Question: I am having a hard time with CSS. I'm trying to create a Header, Side Nav Bar and Content Pane. Below is what I need.

I have attempted to create this, but for some reason there is a scroll bar on the side making the header appear and disappear as I scroll.
The only thing that needs a scroll bar is the content pane.
Both the 'Nav' and 'Content' needs extend all the way to the bottom of the browser.
Here is my attempt:
'''
#header{
background-color:#000000;
}
#nav {
background-color:#ff6a00;
width: 220px;
float:left;
min-height: 100% !important;
}
#section {
background-color:#808080;
min-height: 100% !important;
float:left;
}
.scrolling-wrapper {
width: auto;
position: absolute;
margin-left: auto;
margin-right: auto;
overflow-y: auto;
}
'''
Here is the 'HTML':
'''
<div class="body-wrapper">
<div id="header">
asdasd
</div>
<div id="nav">
asdasd
</div>
<div id="section">
<div class="scrolling-wrapper">
adasd
@RenderBody()
</div>
</div>
</div>
'''
Everything needs to auto adjust, for example the 'header' can be any 'height' so 'nav' and 'content' needs to compensate for that. I hope that makes sense.
Can anyone please point me into the right direction to remove the scroll bar so that the 3 containers fits perfectly in the browser?
Thank you in advance.
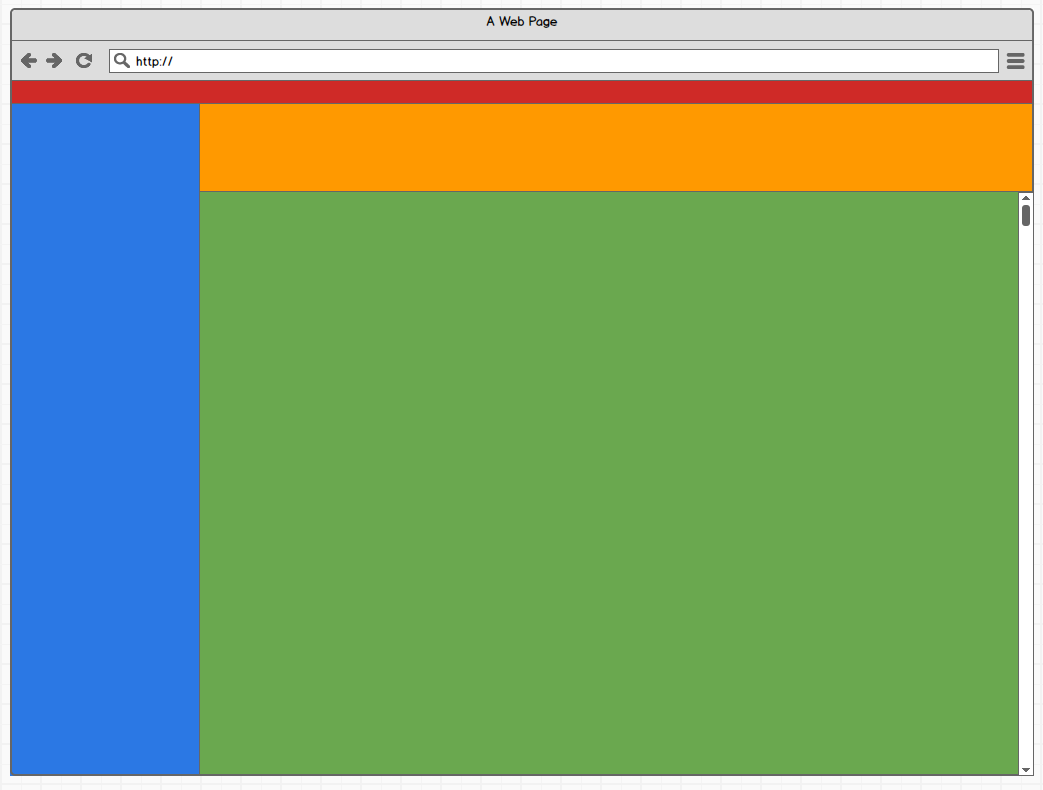
Answer: So after doing a ton of research, tutorials mixed with some trial and error, I finally managed to get the exact solution to my problem stipulated in this question.
The 'HTML' is as follows:
'''
<body>
<header>
Header
</header>
<div class="container">
<nav>
Nav
</nav>
<section class="section-header-top">
Section header top
</section>
<section class="section-header-bottom">
Section header bottom
</section>
<section class="content">
Lorem ipsum dolor sit amet, consectetur adipisicing elit. Ipsa omnis ratione facilis fugiat ducimus totam laborum similique nisi repellat qui sit quisquam repellendus saepe voluptatem natus cum consequuntur. Cupiditate officia.
Lorem ipsum dolor sit amet, consectetur adipisicing elit. Accusamus voluptatum facilis doloremque tempore a perspiciatis recusandae? Sapiente quaerat voluptatum. Tenetur aliquid ut facere placeat rem minima saepe. Velit modi esse.
Lorem ipsum dolor sit amet, consectetur adipisicing elit. Ipsa omnis ratione facilis fugiat ducimus totam laborum similique nisi repellat qui sit quisquam repellendus saepe voluptatem natus cum consequuntur. Cupiditate officia.
Lorem ipsum dolor sit amet, consectetur adipisicing elit. Accusamus voluptatum facilis doloremque tempore a perspiciatis recusandae? Sapiente quaerat voluptatum. Tenetur aliquid ut facere placeat rem minima saepe. Velit modi esse.
Lorem ipsum dolor sit amet, consectetur adipisicing elit. Ipsa omnis ratione facilis fugiat ducimus totam laborum similique nisi repellat qui sit quisquam repellendus saepe voluptatem natus cum consequuntur. Cupiditate officia.
Lorem ipsum dolor sit amet, consectetur adipisicing elit. Accusamus voluptatum facilis doloremque tempore a perspiciatis recusandae? Sapiente quaerat voluptatum. Tenetur aliquid ut facere placeat rem minima saepe. Velit modi esse.
</section>
</div>
</body>
'''
The 'CSS' is as follows:
'''
body,
html {
height: 100%;
width:100%;
margin: 0;
padding: 0;
}
* {
box-sizing: border-box;
}
.container {
position: relative;
height: calc(100% - 31px);
}
nav {
background: #0094ff;
border:1px solid black;
position: absolute;
left: 0px;
width: 220px;
height: 100%;
}
section {
background: #b6ff00;
height: 100%;
overflow:hidden;
margin-left: 220px;
}
section.section-header-top{
height:55px;
background: #ffd800;
}
section.section-header-bottom{
height:34px;
background: #ff6a00;
}
section.content{
/* The 89px is the 55px + 34px from header sections */
height: calc(100% - 89px);
overflow-y: auto;
}
header{
background:blue;
height:31px;
border:1px solid black;
}
'''
The code to this solution can be found here: <URL>
I have learnt that you can subtract a '%' from a 'px' in 'css' which makes things a lot easier, I will reference <URL> to explain how that works: